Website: lowes
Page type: customer-info-address
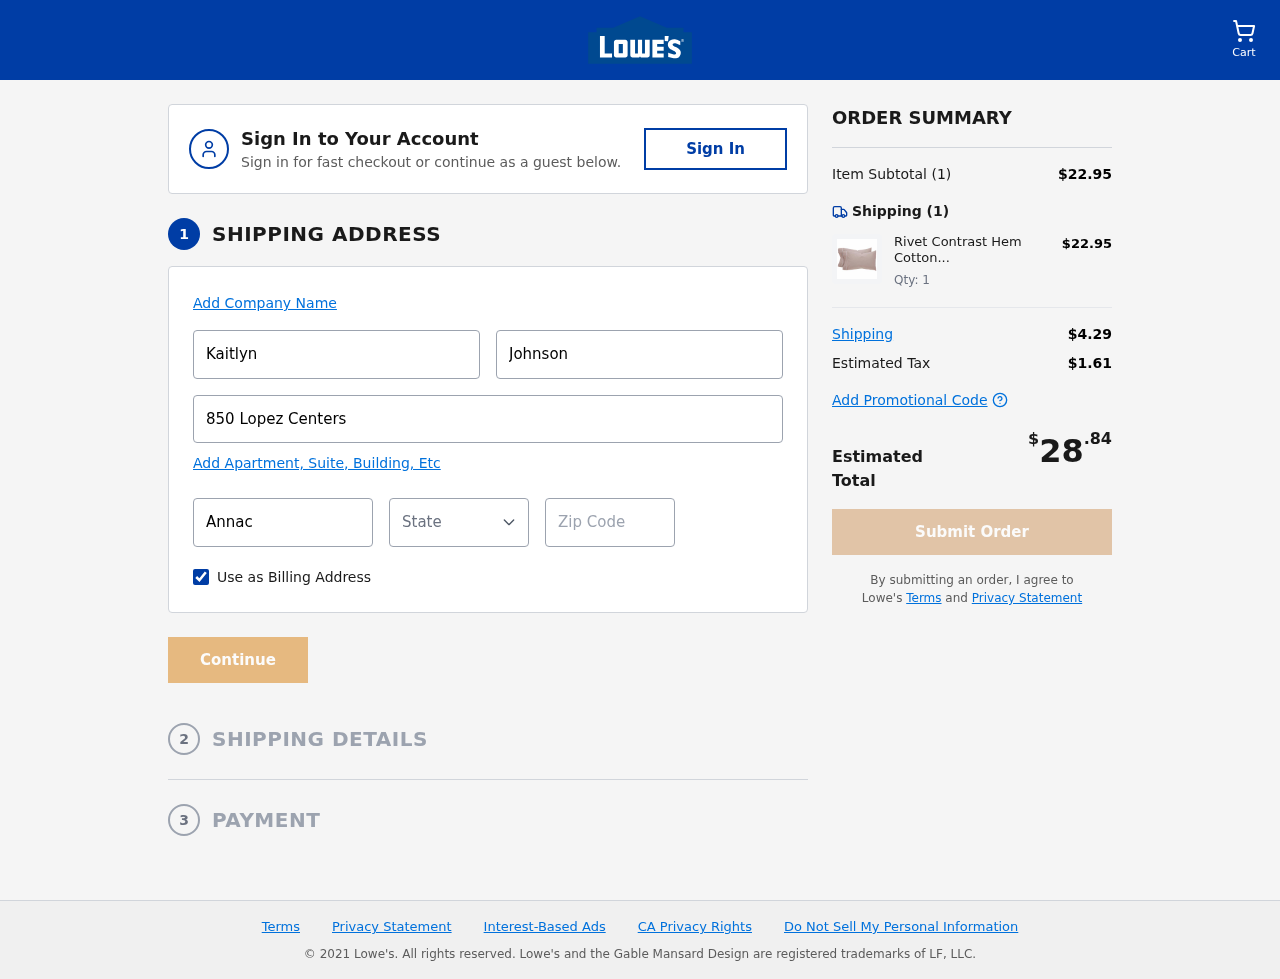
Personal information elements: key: PII_CITY
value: Annachester
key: PII_FIRSTNAME
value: Kaitlyn
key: PII_LASTNAME
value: Johnson
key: PII_POSTCODE
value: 46391
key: PII_STATE_ABBR
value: NJ
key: PII_STREET
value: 850 Lopez Centers
Product elements: key: PRODUCT1_NAME
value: Rivet Contrast Hem Cotton Linen Pillowcase Set
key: PRODUCT1_PRICE
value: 22.95
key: PRODUCT1_QUANTITY
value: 1
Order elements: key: ORDER_NUM_ITEMS
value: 1
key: ORDER_SUBTOTAL
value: $22.95
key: ORDER_NUM_ITEMS2
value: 1
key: ORDER_SHIPPING_COST
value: $4.29
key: ORDER_TAX
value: $1.61
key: ORDER_TOTAL
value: $28.84